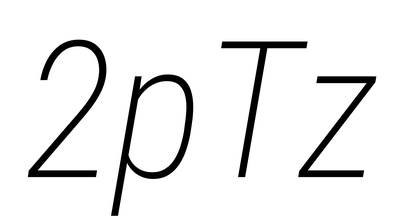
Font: Roboto-Italic_Condensed_ExtraLight_Italic